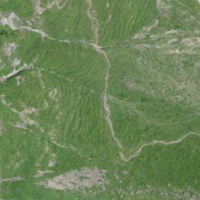
EUNIS habitat code: 23
Species observed at this site:
Dryas octopetala